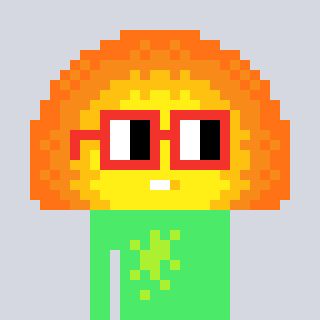
a pixel art character with square red glasses, a sunset-shaped head and a teal-colored body on a cool background